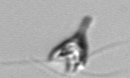
Label: Pyramimonas_longicauda